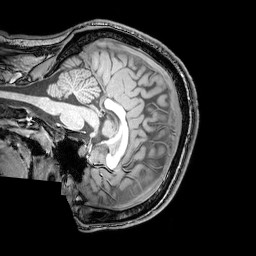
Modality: T1w
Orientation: sagittal
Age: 21
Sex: male
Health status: healthy
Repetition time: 0.081 s
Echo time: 0.037 s